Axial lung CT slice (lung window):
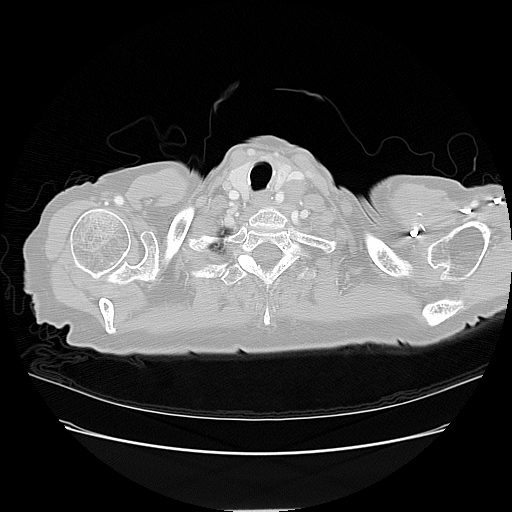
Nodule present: no